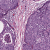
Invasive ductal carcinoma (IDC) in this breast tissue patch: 0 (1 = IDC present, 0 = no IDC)